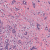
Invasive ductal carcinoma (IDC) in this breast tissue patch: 1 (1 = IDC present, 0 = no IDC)